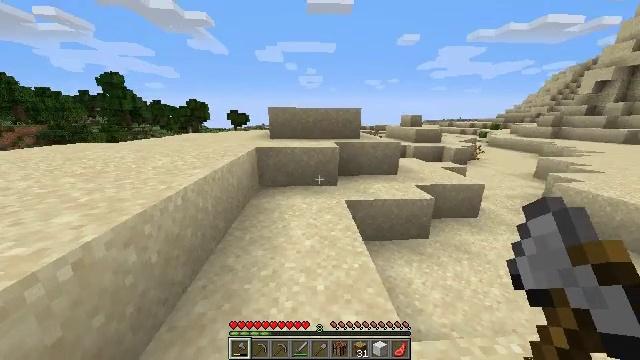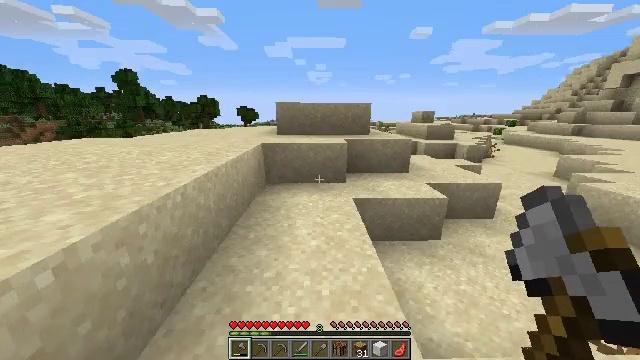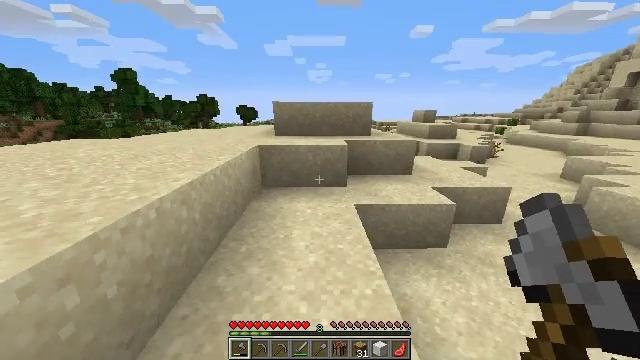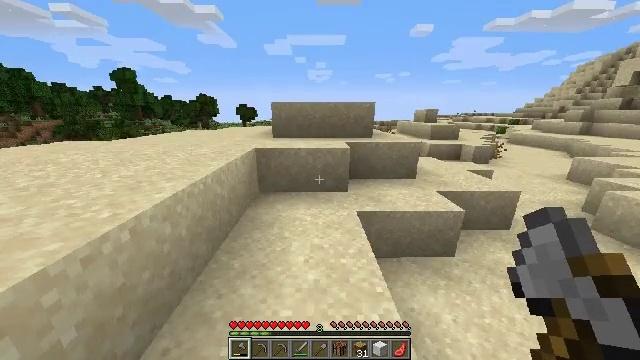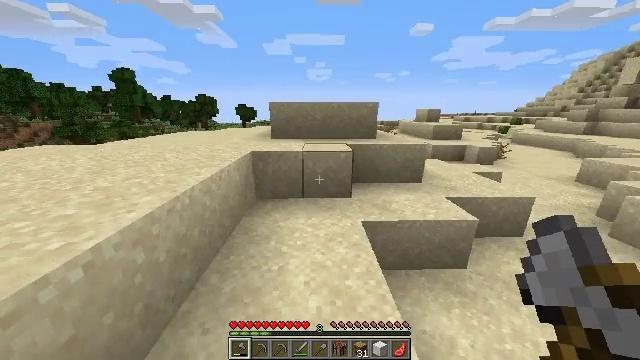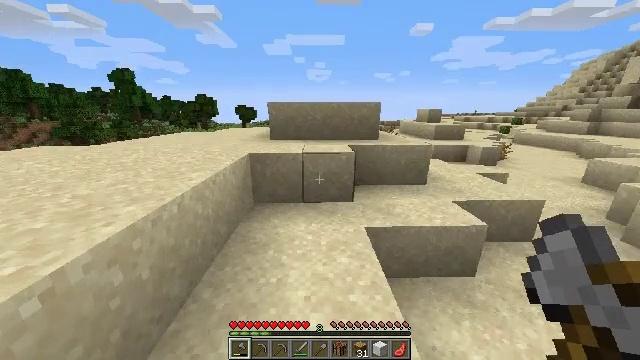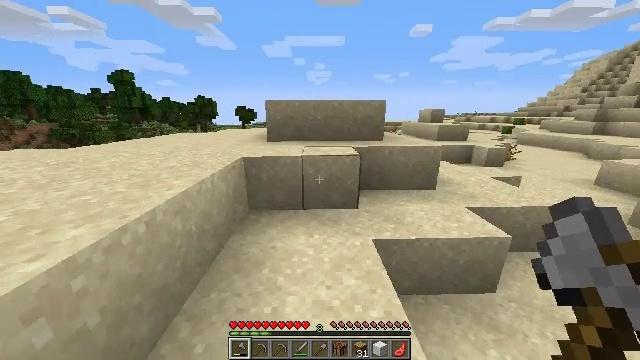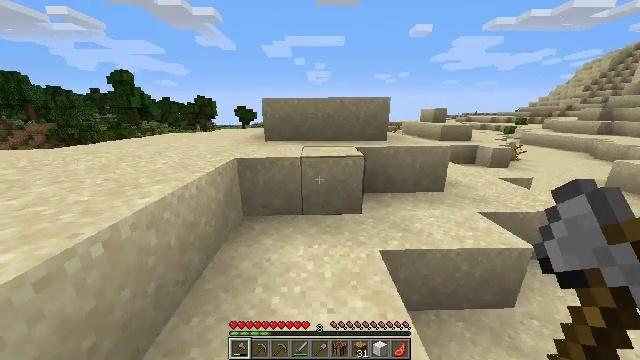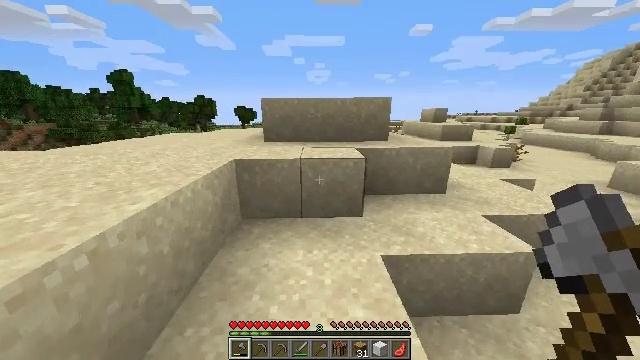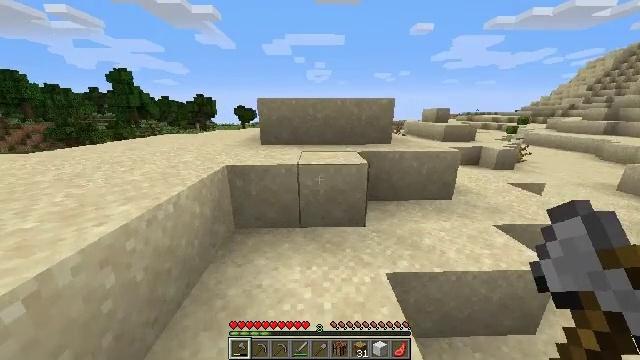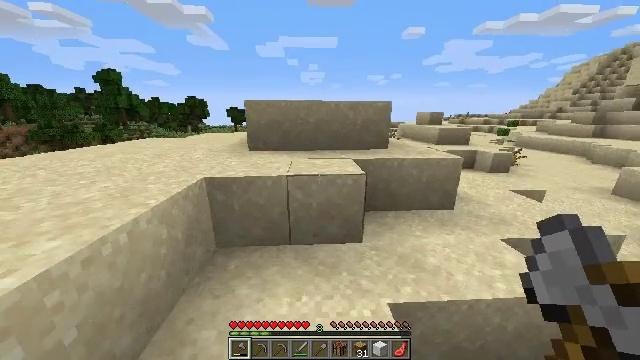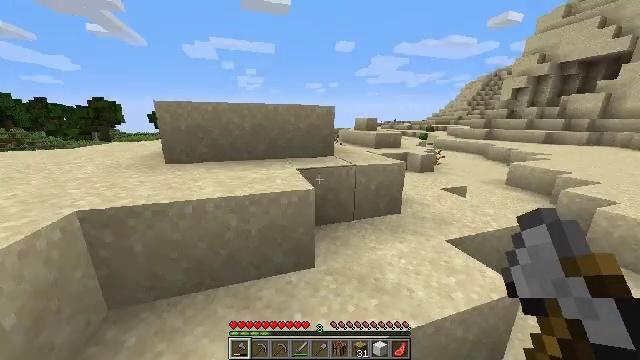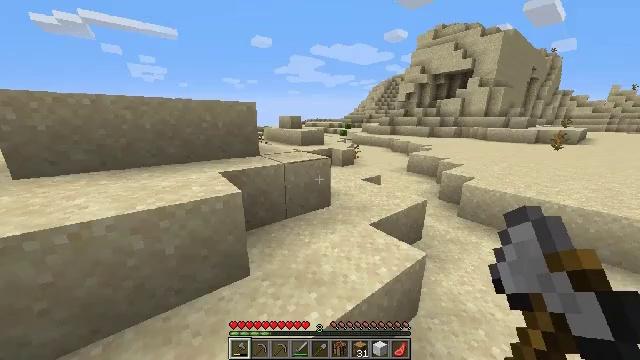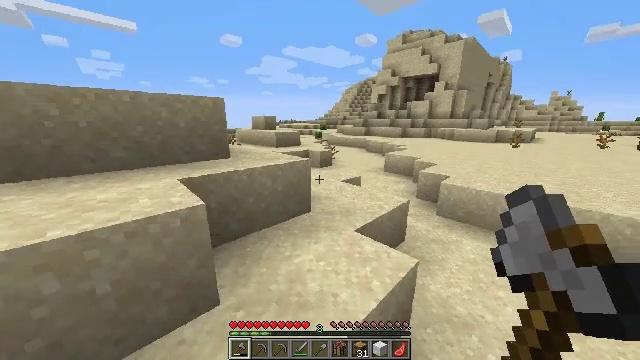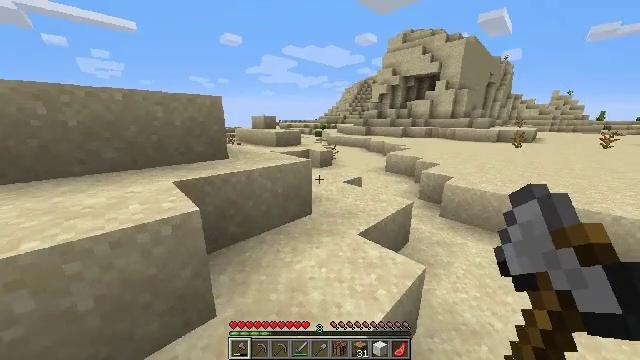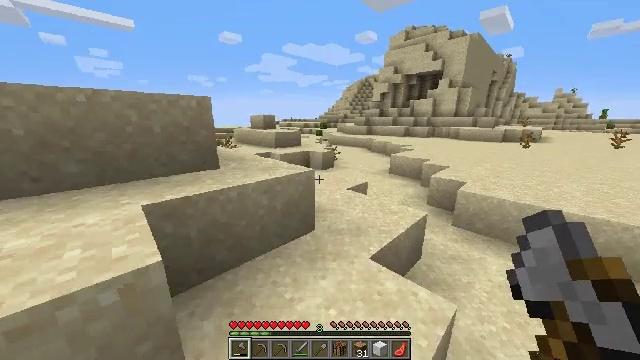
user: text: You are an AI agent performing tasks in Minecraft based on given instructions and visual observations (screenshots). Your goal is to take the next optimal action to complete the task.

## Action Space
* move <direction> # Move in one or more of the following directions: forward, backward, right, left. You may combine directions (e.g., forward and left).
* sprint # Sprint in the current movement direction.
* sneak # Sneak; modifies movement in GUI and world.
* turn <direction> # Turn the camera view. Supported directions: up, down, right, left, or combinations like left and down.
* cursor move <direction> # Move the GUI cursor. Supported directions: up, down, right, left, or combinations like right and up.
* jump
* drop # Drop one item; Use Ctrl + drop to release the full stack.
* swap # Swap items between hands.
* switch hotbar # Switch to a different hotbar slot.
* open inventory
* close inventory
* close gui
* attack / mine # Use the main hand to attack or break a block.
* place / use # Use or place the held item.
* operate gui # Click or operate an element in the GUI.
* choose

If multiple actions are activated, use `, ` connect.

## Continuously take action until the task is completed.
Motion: motion action
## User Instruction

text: Break the cactus block.
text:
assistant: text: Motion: move forward, turn left and down
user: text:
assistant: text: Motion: move forward
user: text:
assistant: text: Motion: move forward
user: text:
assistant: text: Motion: move forward
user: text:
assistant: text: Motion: move forward
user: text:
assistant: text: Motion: move forward
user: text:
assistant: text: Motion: move forward
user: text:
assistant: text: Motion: move forward
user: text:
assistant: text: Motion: move forward
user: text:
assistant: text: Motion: move forward, turn right
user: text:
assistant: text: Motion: move forward, turn right and up
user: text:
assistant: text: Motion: move forward, turn right
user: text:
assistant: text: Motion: move forward, turn right
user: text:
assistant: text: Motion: move forward
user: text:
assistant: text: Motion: move forward
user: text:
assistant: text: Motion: move forward
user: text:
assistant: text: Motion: move forward, turn right
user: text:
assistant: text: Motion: move forward, turn right
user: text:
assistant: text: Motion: move forward
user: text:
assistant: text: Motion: move forward
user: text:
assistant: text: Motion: move forward
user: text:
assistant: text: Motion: move forward
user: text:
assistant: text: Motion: move forward, turn right
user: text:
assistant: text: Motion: move forward, turn right
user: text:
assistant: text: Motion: move forward, turn right
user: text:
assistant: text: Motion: move forward, turn right
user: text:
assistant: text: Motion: move forward, turn right
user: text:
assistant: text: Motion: move forward and move left
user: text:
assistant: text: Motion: move forward and move left
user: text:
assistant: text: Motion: move forward and move left